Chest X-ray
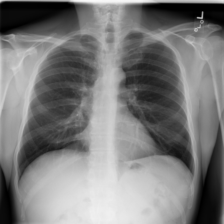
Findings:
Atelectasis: negative
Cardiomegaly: negative
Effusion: negative
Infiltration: negative
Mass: negative
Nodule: negative
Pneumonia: negative
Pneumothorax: negative
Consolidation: negative
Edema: negative
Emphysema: negative
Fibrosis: negative
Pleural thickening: negative
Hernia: negative